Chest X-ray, PA view. Patient: 56 years old, sex M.
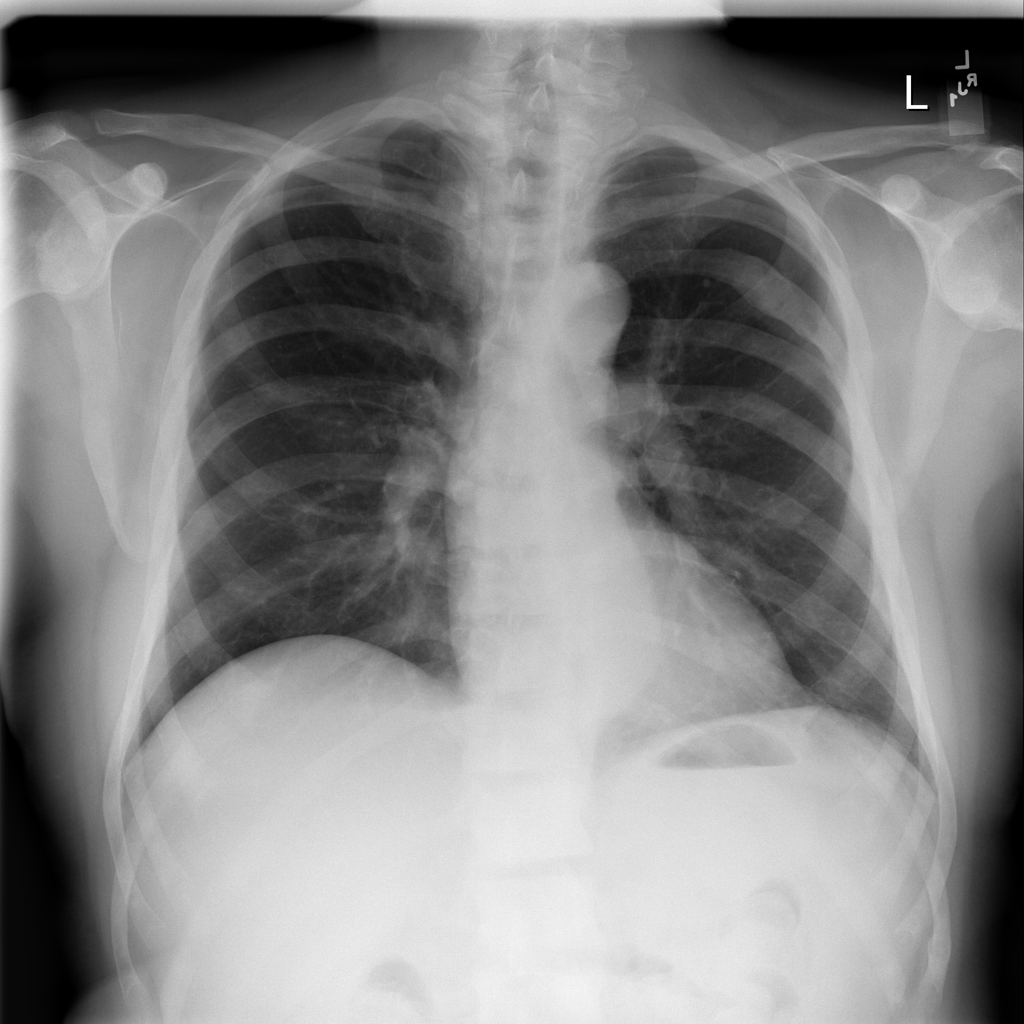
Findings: Effusion